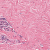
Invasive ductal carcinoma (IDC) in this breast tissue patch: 0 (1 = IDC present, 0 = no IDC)